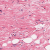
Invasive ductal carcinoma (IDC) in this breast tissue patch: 0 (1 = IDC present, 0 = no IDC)